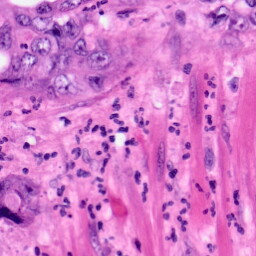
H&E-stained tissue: Pancreatic